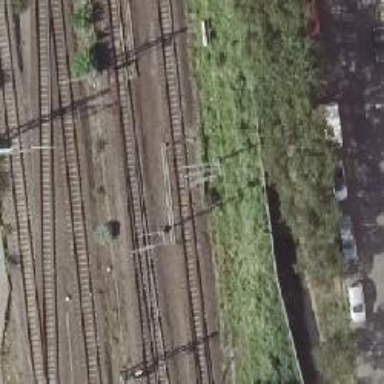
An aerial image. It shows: Railway switch with the turnout side on the left.